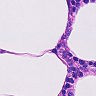
Metastatic tissue present: no